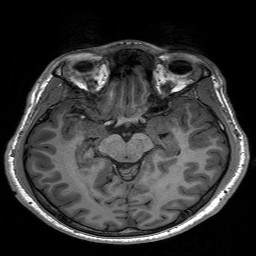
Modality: T1w
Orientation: coronal
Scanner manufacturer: siemens
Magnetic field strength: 3 T
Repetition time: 2.3 s
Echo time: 0.00197 s